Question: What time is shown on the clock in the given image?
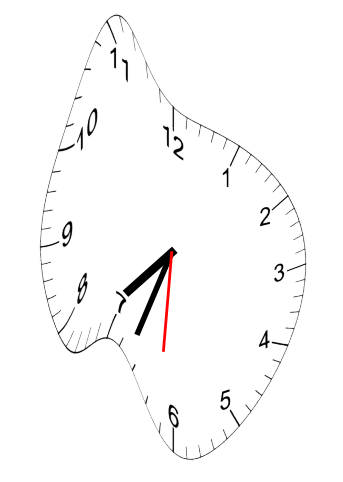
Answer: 07:33:31